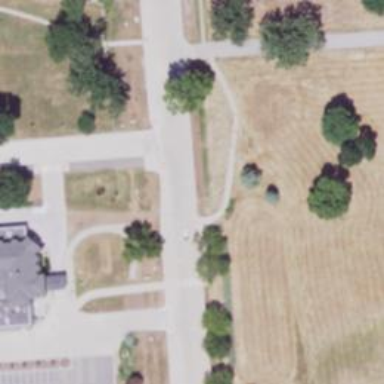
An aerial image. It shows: Marked crossing on cycleway.